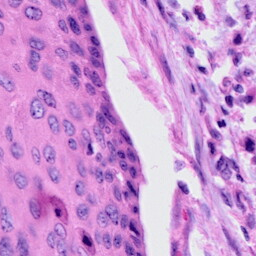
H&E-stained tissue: Cervix